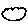
Label: cloud